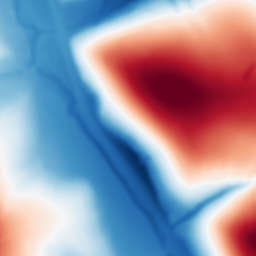
Category: multiscale
Decomposition family: dog
Decomposition parameters: sigma_low: 2
sigma_high: 100
Upsampling method: quadratic
Upsampling parameters: scale: 2
Upsampling scale: 2